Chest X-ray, PA view. Patient: 41 years old, sex F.
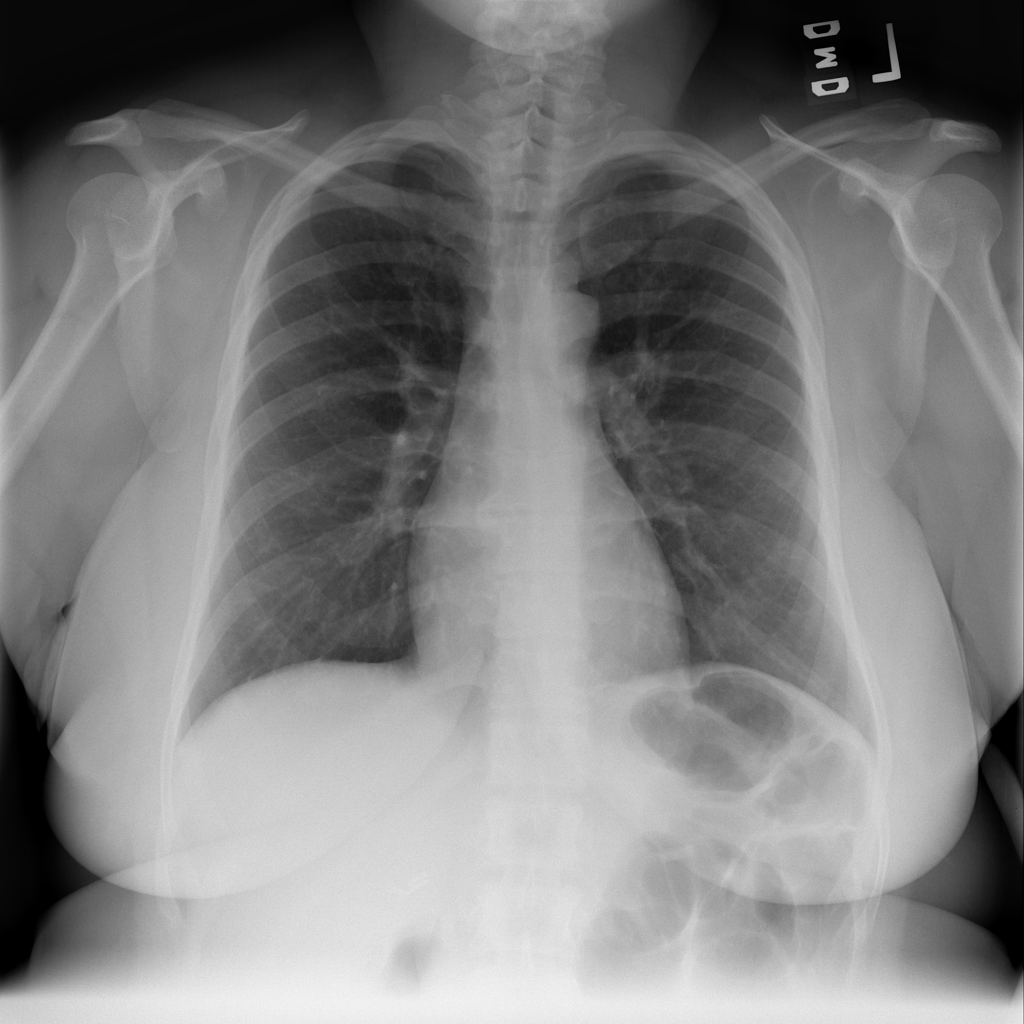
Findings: No Finding